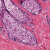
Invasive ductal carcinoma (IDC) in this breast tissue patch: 0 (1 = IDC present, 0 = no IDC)